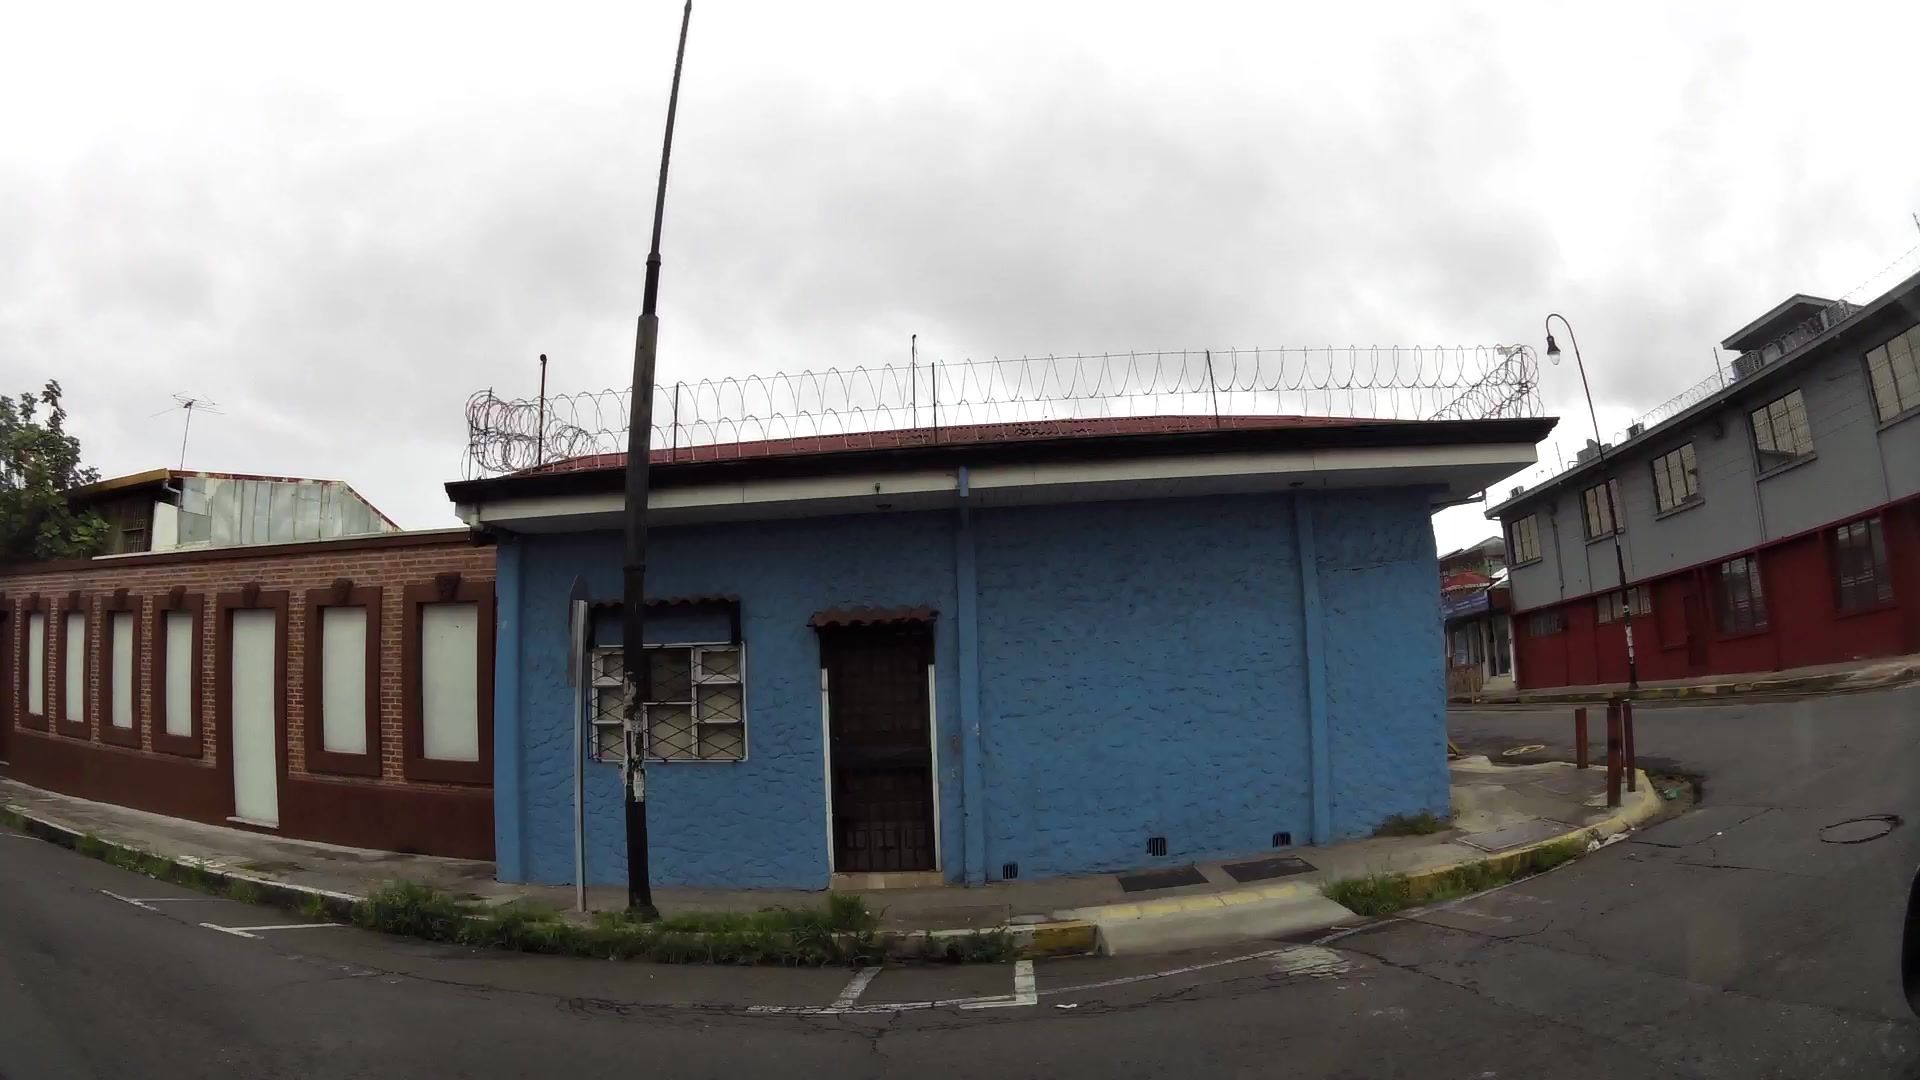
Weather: snowy
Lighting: day
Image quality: good
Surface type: driving surface
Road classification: residential
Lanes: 1.0
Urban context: urban centre
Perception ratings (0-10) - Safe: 0.47, Lively: 3.84, Beautiful: 5.53, Boring: 2.61, Depressing: 6.95, Wealthy: 4.33